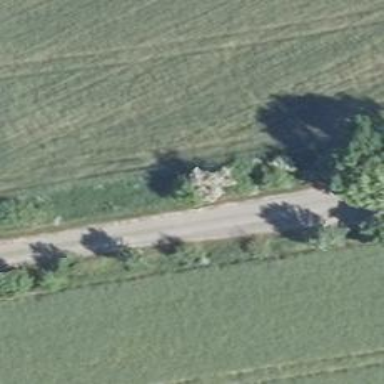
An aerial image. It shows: Row of broadleaved trees.